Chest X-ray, AP view. Patient: 55 years old, sex M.
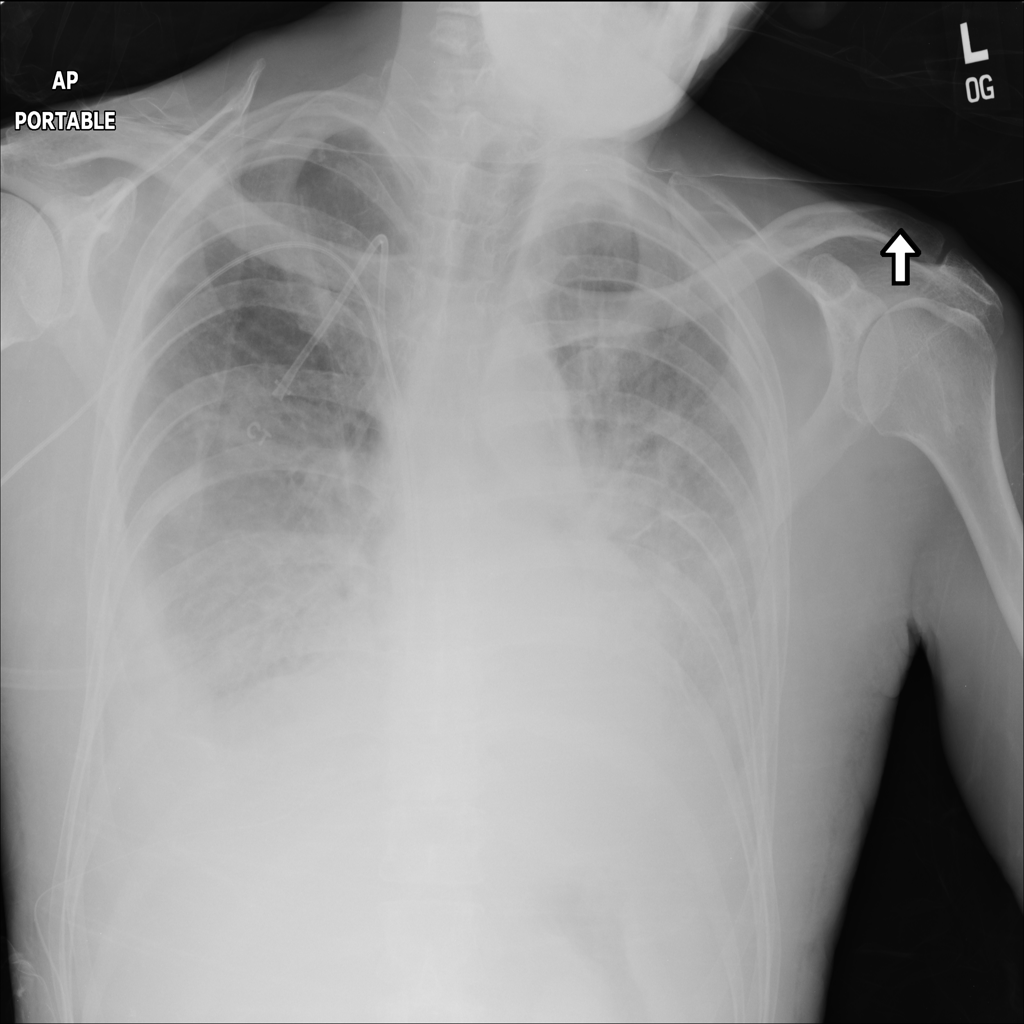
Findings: Effusion